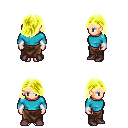
a pixel art fantasy rpg character, female body template, human, light skin, teal long-sleeve shirt, robe skirt, gold swoop hairstyle, white cloth bracers, maroon shoes, four views (front, back, left, right), 2x2 character sprite sheet, small pixel art, hard edges, no anti-aliasing